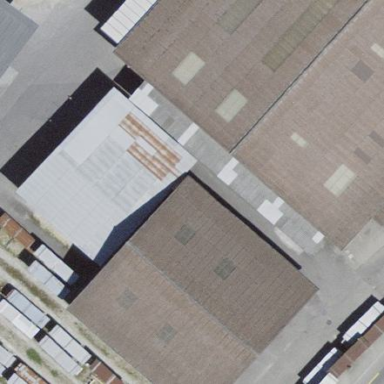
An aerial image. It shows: View of roof of building.